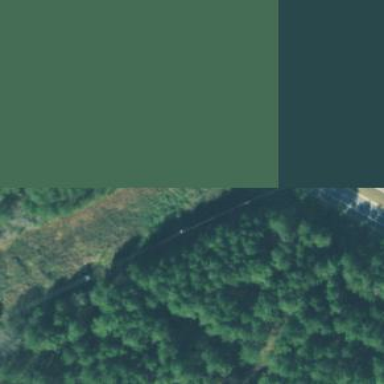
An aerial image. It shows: Mixed woodland with various types of leaves.